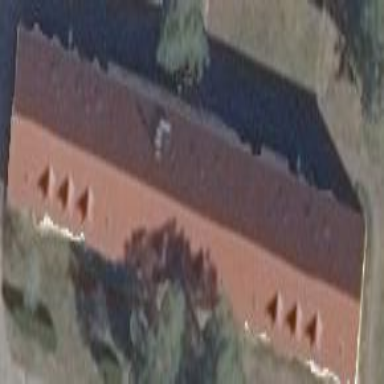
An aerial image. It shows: Residential building.